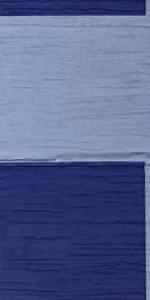
Label: Empty